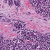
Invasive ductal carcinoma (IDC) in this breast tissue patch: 1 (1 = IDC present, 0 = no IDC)